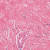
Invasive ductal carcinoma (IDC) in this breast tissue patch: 0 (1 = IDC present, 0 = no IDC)